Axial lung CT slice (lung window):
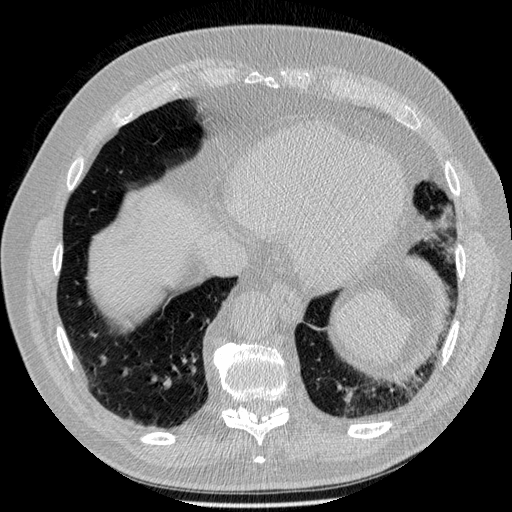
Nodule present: no